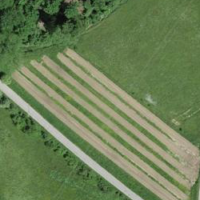
EUNIS habitat code: 25
Species observed at this site:
Ficaria verna